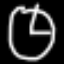
Label: clock